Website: bh-photo
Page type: billing-address
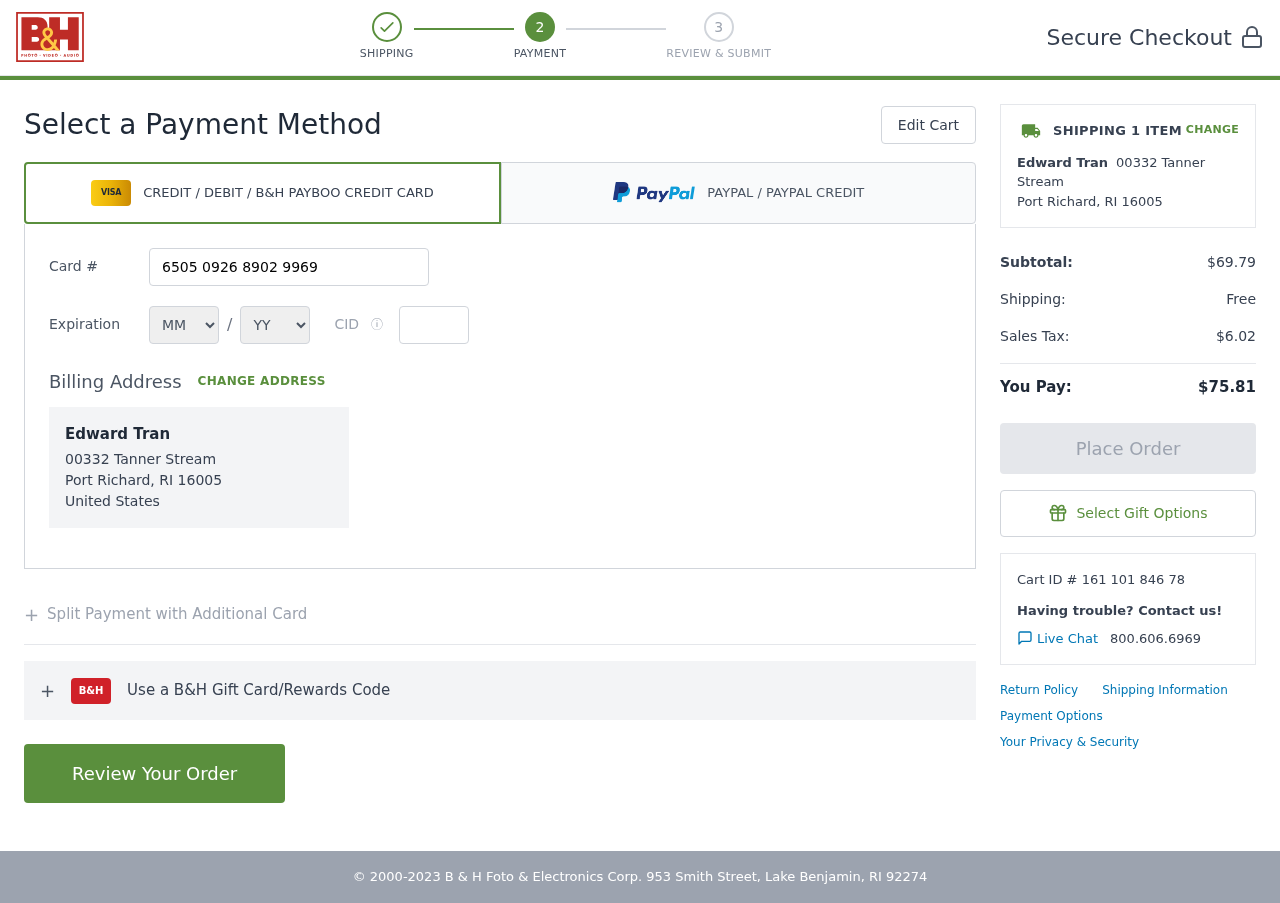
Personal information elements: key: PII_CARD_CVV
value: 569
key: PII_CARD_EXPIRY_MONTH
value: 04
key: PII_CARD_EXPIRY_YEAR
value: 27
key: PII_CARD_NUMBER
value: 6505 0926 8902 9969
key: PII_CITY_STATE_ZIP
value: Port Richard, RI 16005
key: PII_COUNTRY
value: United States
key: PII_FULLNAME
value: Edward Tran
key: PII_STREET
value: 00332 Tanner Stream
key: PII_FULLNAME2
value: Edward Tran
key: PII_STREET2
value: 00332 Tanner Stream
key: PII_CITY_STATE_ZIP2
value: Port Richard, RI 16005
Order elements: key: ORDER_NUM_ITEMS
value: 1
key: ORDER_SUBTOTAL
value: $69.79
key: ORDER_SHIPPING_COST
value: Free
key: ORDER_TAX
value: $6.02
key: ORDER_TOTAL
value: $75.81
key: ORDER_ID
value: Cart ID # 161 101 846 78